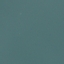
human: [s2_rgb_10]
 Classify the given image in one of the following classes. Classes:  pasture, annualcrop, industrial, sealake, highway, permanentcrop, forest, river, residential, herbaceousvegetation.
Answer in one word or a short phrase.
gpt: SeaLake